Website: ulta-beauty
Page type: billing-address
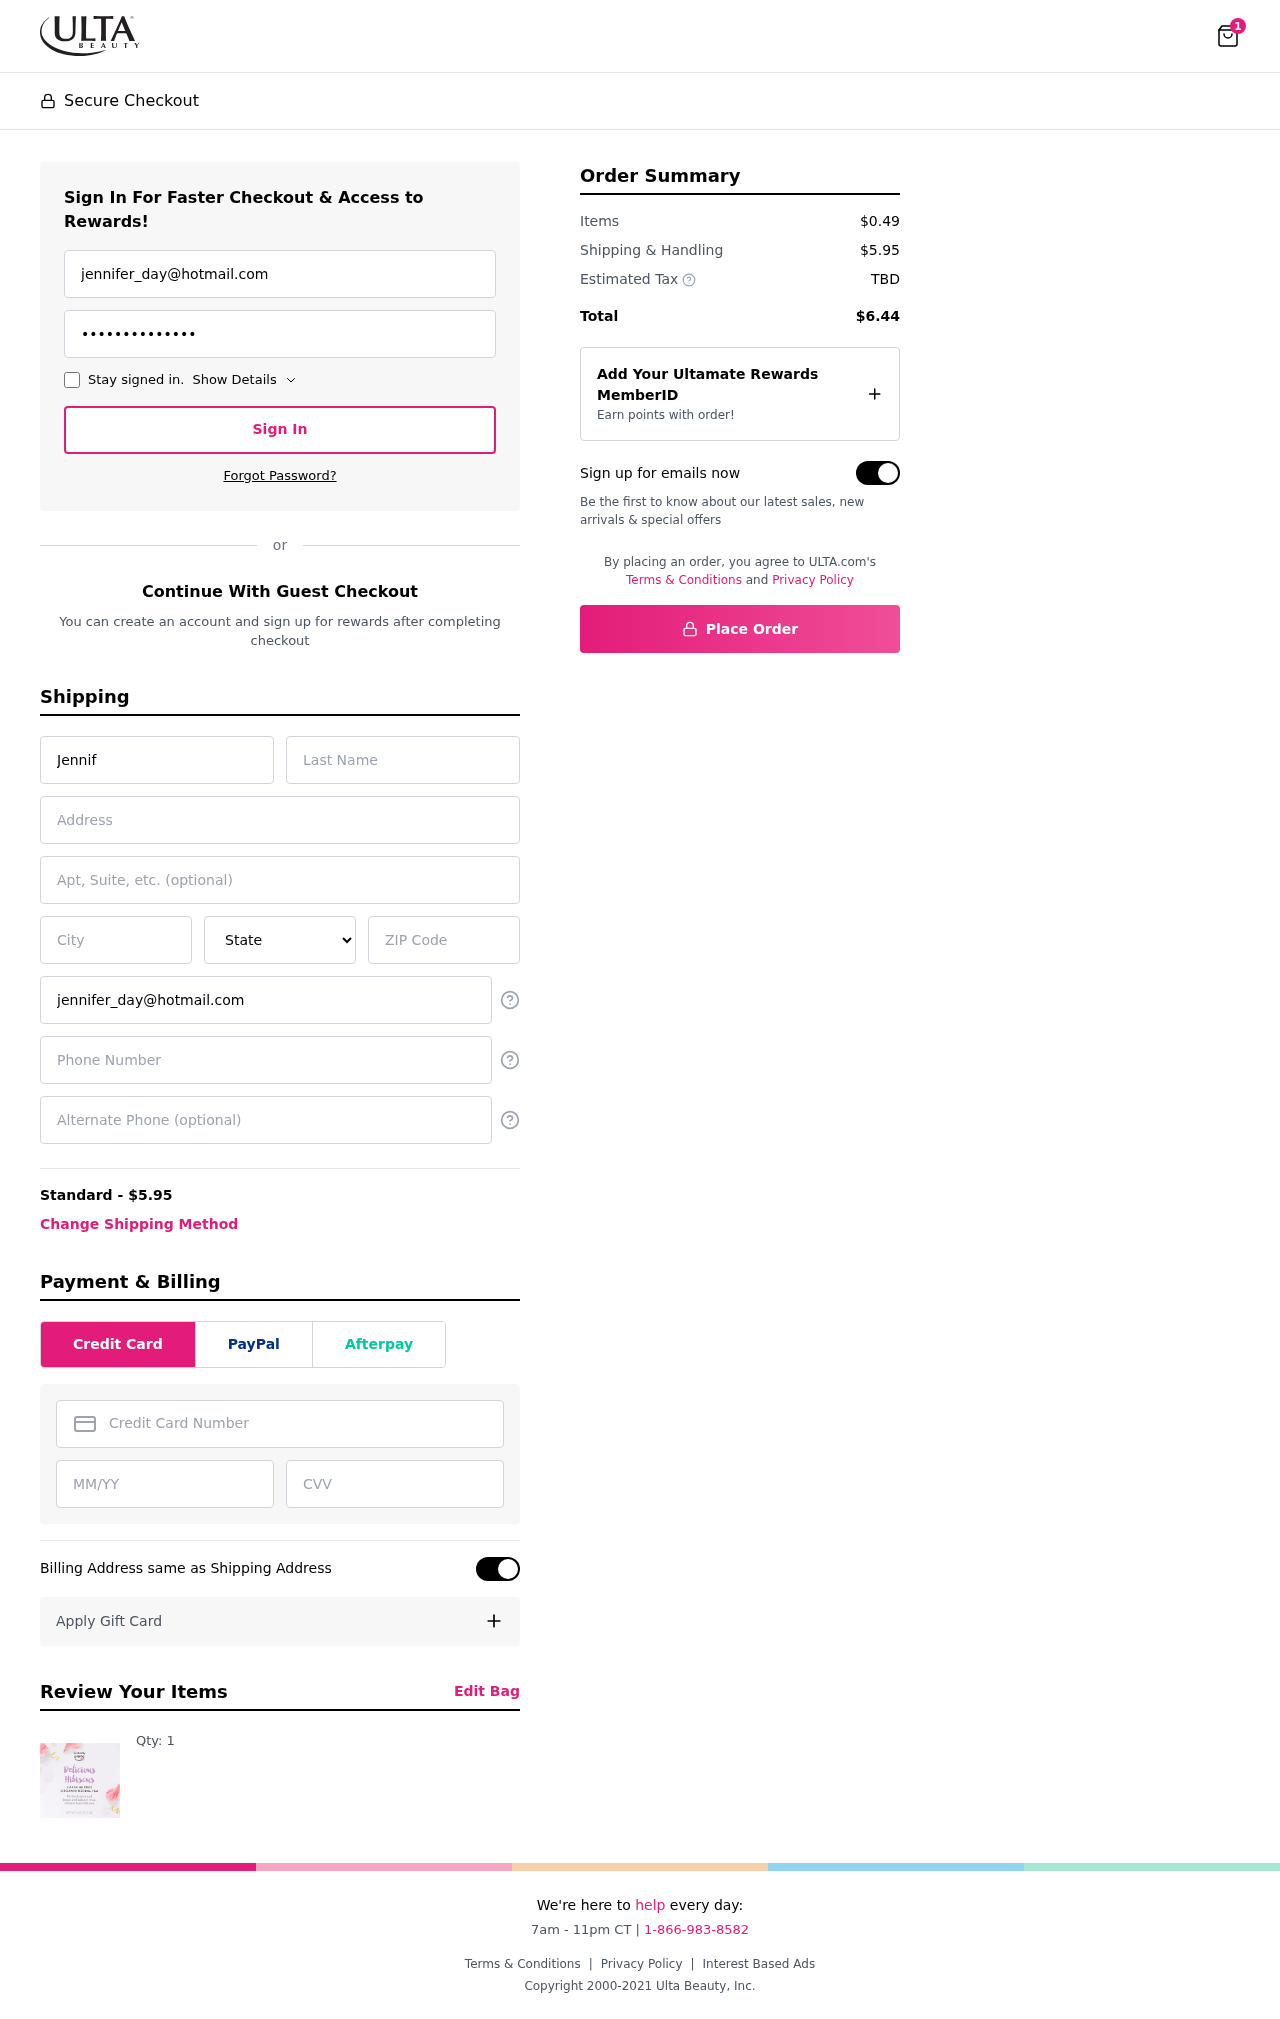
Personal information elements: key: PII_STATE
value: Oklahoma
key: PII_EMAIL
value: jennifer_day@hotmail.com
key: PII_FIRSTNAME
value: Jennifer
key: PII_LASTNAME
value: Day
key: PII_STREET
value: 47217 Daniel Mountains
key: PII_STREET2
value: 6505 Bryan Harbors Apt. 186
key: PII_CITY
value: Hudsonberg
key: PII_POSTCODE
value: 14767
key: PII_PHONE
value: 3787756216
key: PII_CARD_NUMBER
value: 6011 8271 9181 6271
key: PII_CARD_EXPIRY
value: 08/27
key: PII_CARD_CVV
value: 417
Product elements: key: PRODUCT1_QUANTITY
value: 1
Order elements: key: ORDER_NUM_ITEMS
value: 1
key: ORDER_SHIPPING_COST
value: $5.95
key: ORDER_SUBTOTAL
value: $0.49
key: ORDER_TOTAL
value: $6.44